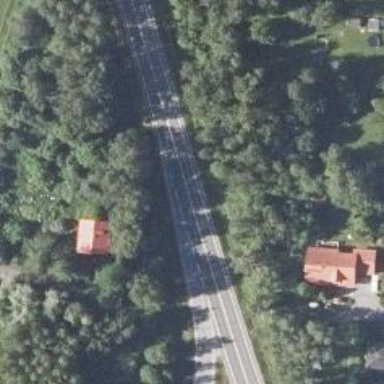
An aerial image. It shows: Motorway junction.